A bearing vibration time series has been folded into this square grayscale image, one row per segment of consecutive samples. Based on the visible evidence, which condition applies: normal, inner_race, outer_race, ball?
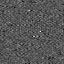
Answer: inner_race